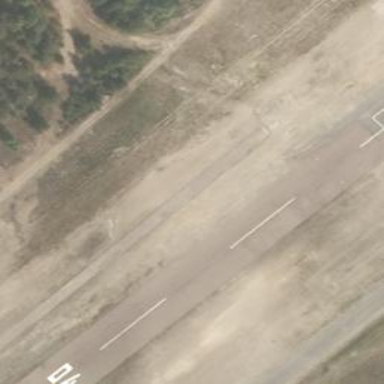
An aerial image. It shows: Image of taxiway at airport.